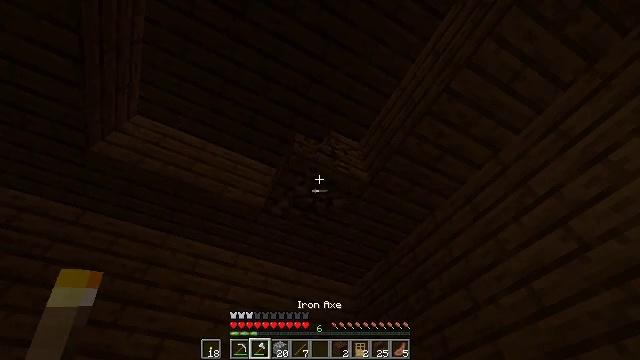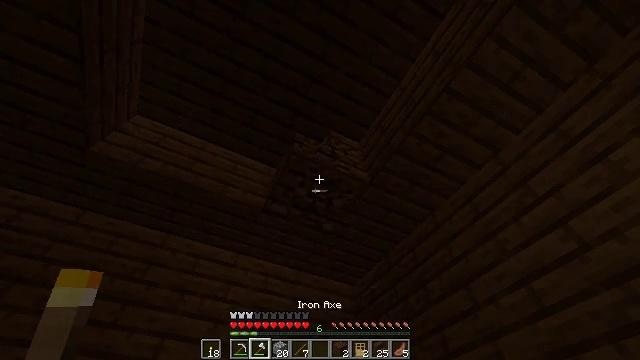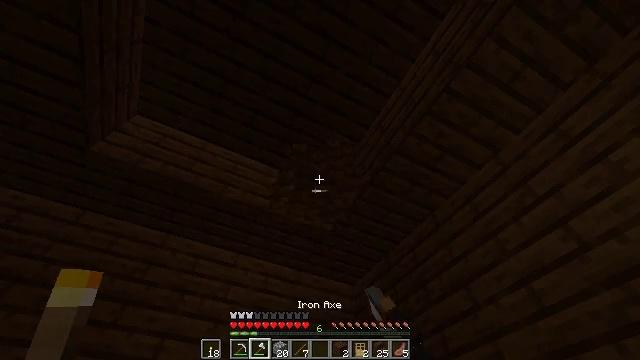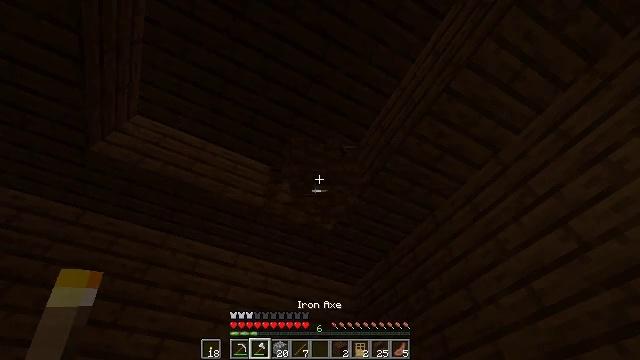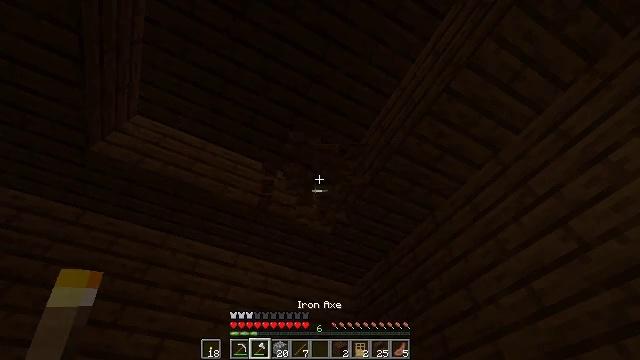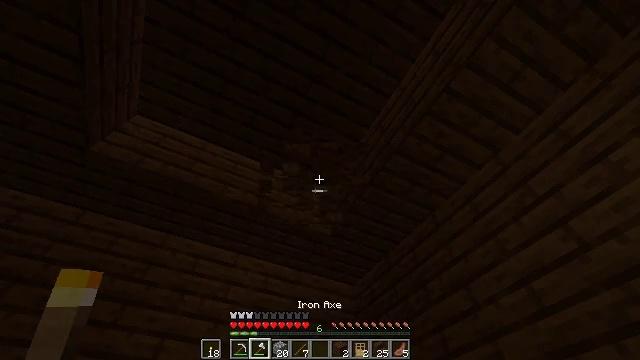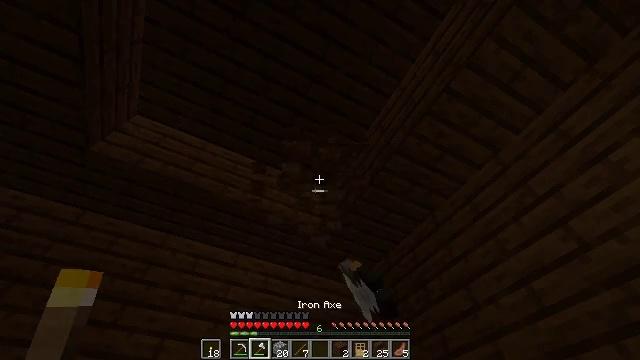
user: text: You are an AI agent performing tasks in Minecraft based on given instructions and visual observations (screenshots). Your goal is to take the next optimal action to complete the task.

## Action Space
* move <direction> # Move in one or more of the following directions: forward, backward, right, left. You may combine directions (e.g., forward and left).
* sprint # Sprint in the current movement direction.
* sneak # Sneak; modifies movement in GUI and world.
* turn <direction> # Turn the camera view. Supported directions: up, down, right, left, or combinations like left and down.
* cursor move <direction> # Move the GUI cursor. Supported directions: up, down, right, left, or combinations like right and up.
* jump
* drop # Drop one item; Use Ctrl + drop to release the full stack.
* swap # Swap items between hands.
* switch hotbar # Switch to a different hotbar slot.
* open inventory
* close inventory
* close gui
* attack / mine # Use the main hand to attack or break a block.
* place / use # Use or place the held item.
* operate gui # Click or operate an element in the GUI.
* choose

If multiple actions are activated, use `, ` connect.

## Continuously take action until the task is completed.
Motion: motion action
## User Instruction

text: Remove the dark oak stairs from the build.
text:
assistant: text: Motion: attack / mine
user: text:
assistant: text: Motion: attack / mine
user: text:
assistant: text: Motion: attack / mine
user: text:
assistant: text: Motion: attack / mine
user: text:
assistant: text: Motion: attack / mine
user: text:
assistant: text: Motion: attack / mine
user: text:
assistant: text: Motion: attack / mine